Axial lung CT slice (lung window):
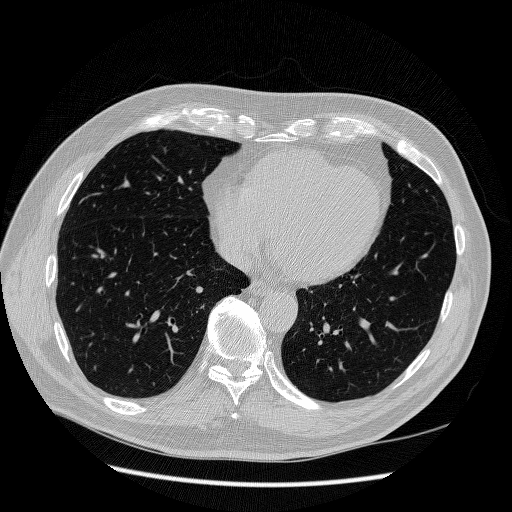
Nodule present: no